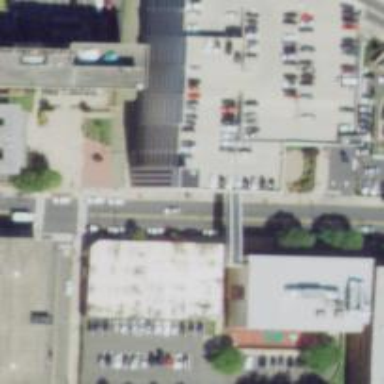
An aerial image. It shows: Footway bridge constructed in 2009 to connect PCCC Academic Hall to the Parking Garage.